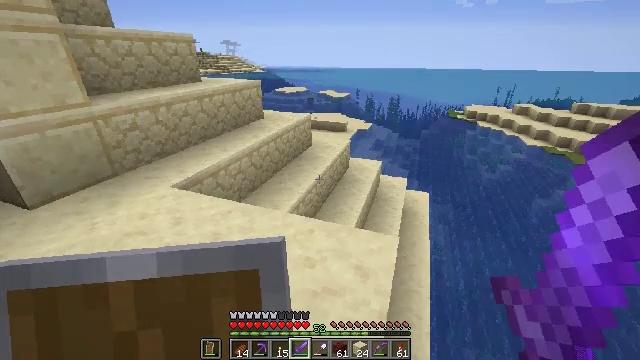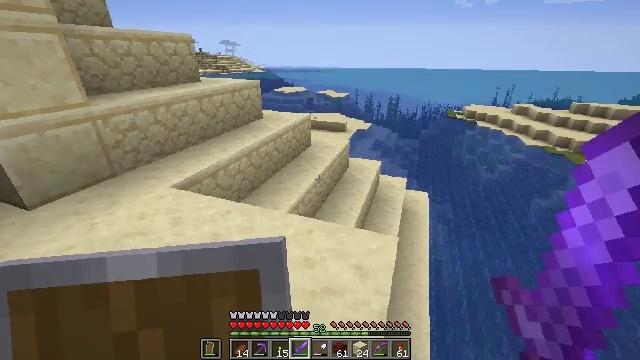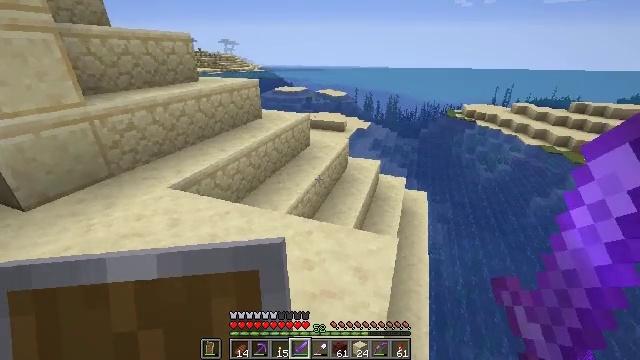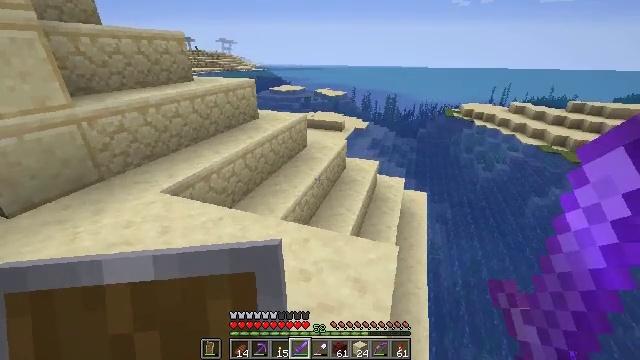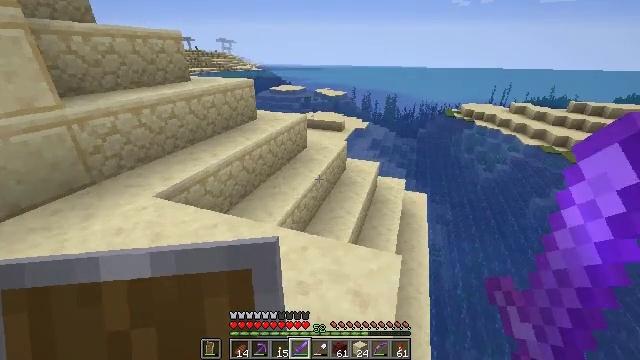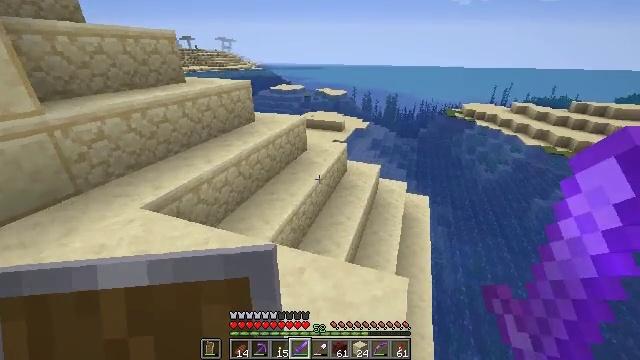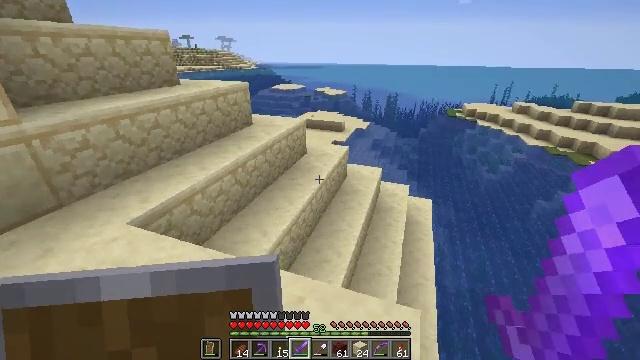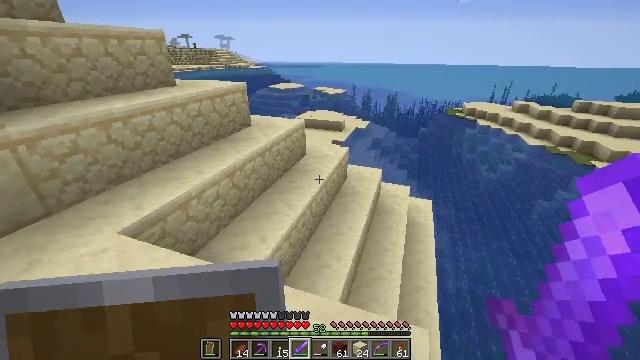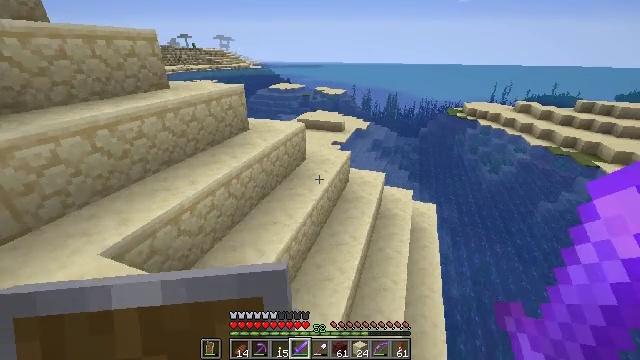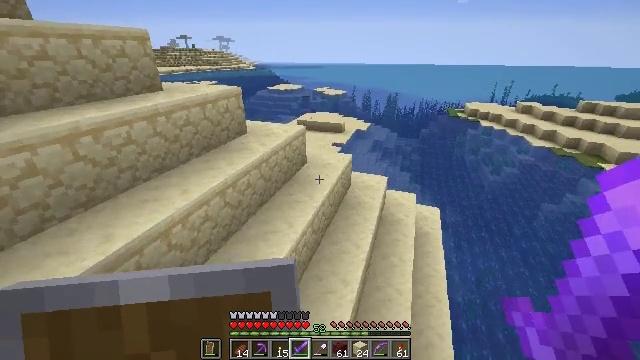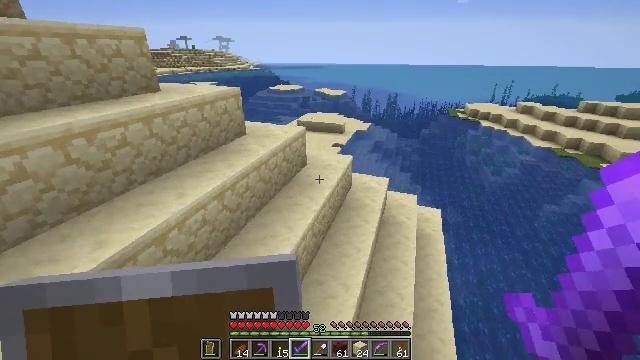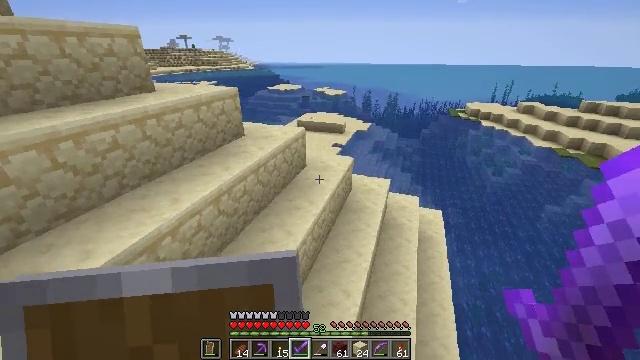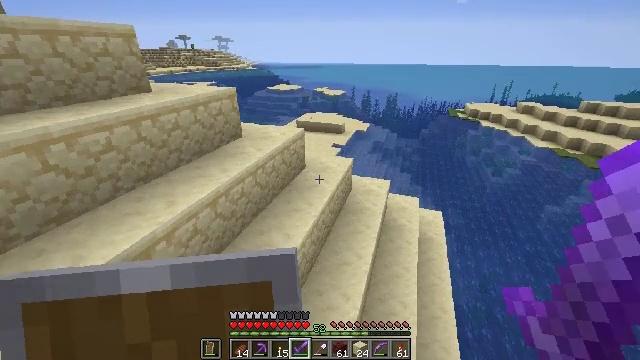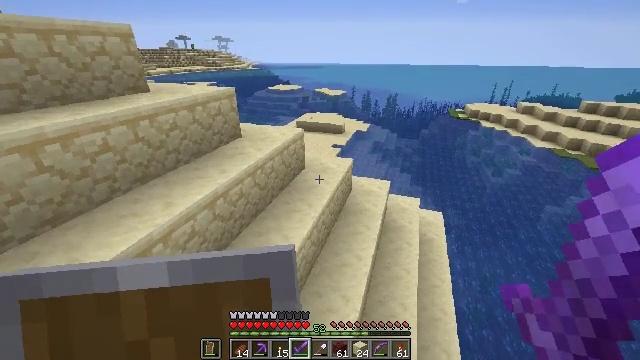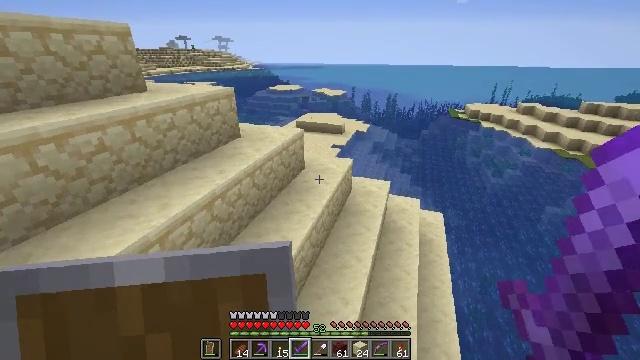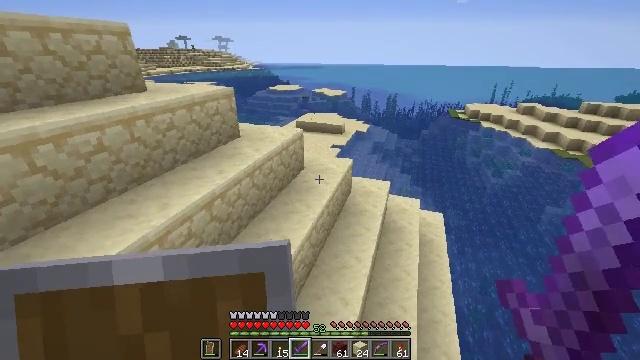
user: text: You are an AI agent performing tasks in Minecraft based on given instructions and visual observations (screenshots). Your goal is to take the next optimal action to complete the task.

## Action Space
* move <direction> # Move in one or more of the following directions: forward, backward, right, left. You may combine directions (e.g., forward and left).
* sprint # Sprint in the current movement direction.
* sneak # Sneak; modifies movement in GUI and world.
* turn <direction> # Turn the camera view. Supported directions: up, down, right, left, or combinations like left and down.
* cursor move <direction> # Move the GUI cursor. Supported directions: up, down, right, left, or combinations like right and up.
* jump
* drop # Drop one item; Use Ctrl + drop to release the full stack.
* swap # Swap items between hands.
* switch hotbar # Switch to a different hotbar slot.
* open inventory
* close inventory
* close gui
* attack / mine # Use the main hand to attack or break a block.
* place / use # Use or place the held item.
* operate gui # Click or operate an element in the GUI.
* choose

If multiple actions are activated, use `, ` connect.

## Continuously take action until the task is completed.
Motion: motion action
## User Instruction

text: Collect the brewing stand for reuse.
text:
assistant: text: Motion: no_op
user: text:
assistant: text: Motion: move forward
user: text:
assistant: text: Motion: move forward
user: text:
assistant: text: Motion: move forward
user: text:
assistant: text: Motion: move forward
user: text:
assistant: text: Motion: move forward
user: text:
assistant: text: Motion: move forward
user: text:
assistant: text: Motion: move forward
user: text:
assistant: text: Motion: move forward
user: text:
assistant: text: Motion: move forward
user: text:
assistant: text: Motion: no_op
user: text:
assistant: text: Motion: no_op
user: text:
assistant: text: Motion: no_op
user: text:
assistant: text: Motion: no_op
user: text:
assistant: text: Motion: no_op
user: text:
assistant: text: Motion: no_op
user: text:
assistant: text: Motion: no_op
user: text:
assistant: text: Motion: no_op
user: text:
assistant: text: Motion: no_op
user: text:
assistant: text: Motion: no_op
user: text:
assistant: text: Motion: no_op
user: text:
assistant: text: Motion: no_op
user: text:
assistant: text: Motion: no_op
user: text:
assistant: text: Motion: turn left
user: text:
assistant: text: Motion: turn left
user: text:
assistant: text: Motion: turn left
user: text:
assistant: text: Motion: turn left
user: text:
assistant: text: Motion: turn left
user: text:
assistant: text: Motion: move forward, turn left
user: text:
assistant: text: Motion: move forward, turn left